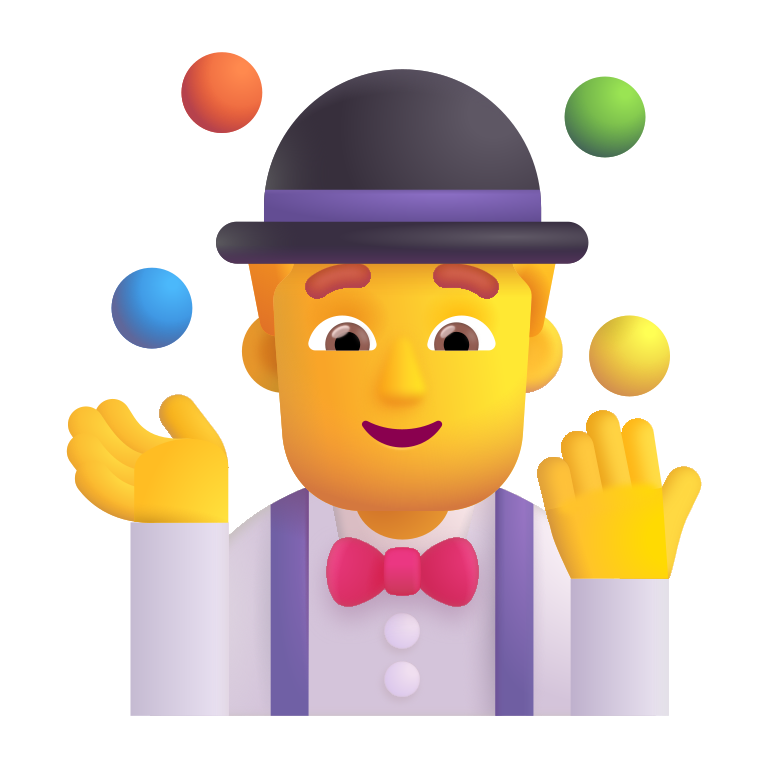
man juggling color default